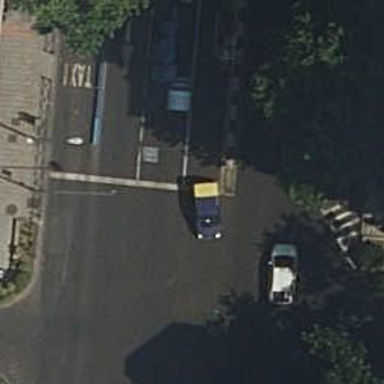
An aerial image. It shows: Road with traffic signals.